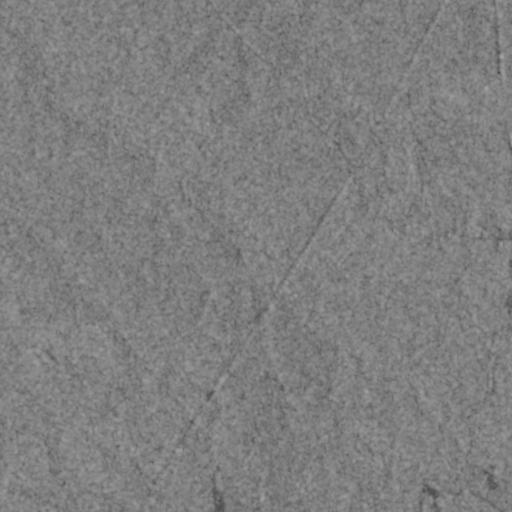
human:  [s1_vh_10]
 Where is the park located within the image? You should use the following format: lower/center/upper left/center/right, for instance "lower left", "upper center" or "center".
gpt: The park is located in the center right of the image.
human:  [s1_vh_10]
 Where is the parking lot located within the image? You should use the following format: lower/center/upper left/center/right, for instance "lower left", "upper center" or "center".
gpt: There is no parking lot in the image.

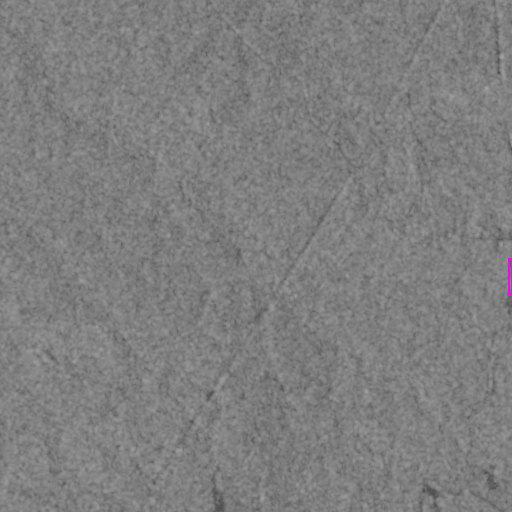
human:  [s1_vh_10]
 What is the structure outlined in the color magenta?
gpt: The structure outlined in magenta is a park.
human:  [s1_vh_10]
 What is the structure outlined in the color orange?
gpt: There is no orange outline.